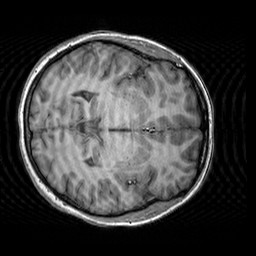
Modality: T1w
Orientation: axial
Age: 28
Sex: female
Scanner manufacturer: siemens
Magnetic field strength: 3 T
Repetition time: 2.3 s
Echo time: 0.00303 s